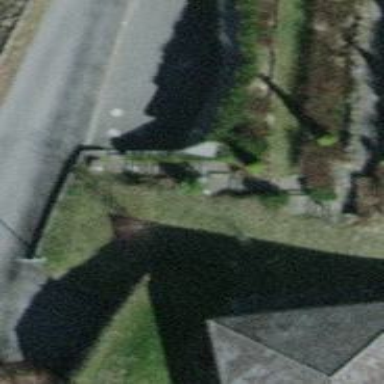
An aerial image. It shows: Set of steps on the road.